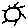
Label: sun